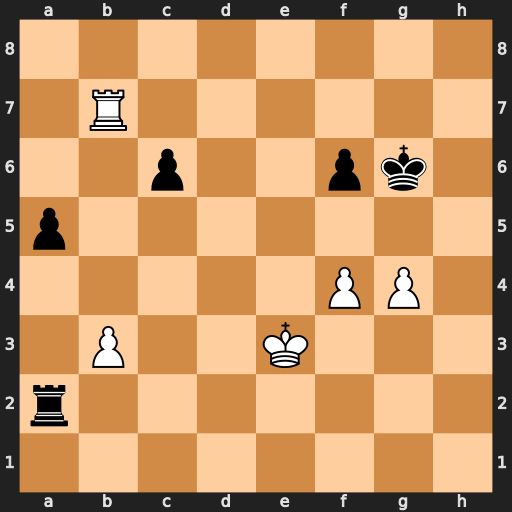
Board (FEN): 8/1R6/2p2pk1/p7/5PP1/1P2K3/r7/8
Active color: w
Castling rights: -
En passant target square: -
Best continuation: f5+ Kh6 Rf7